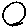
Label: circle